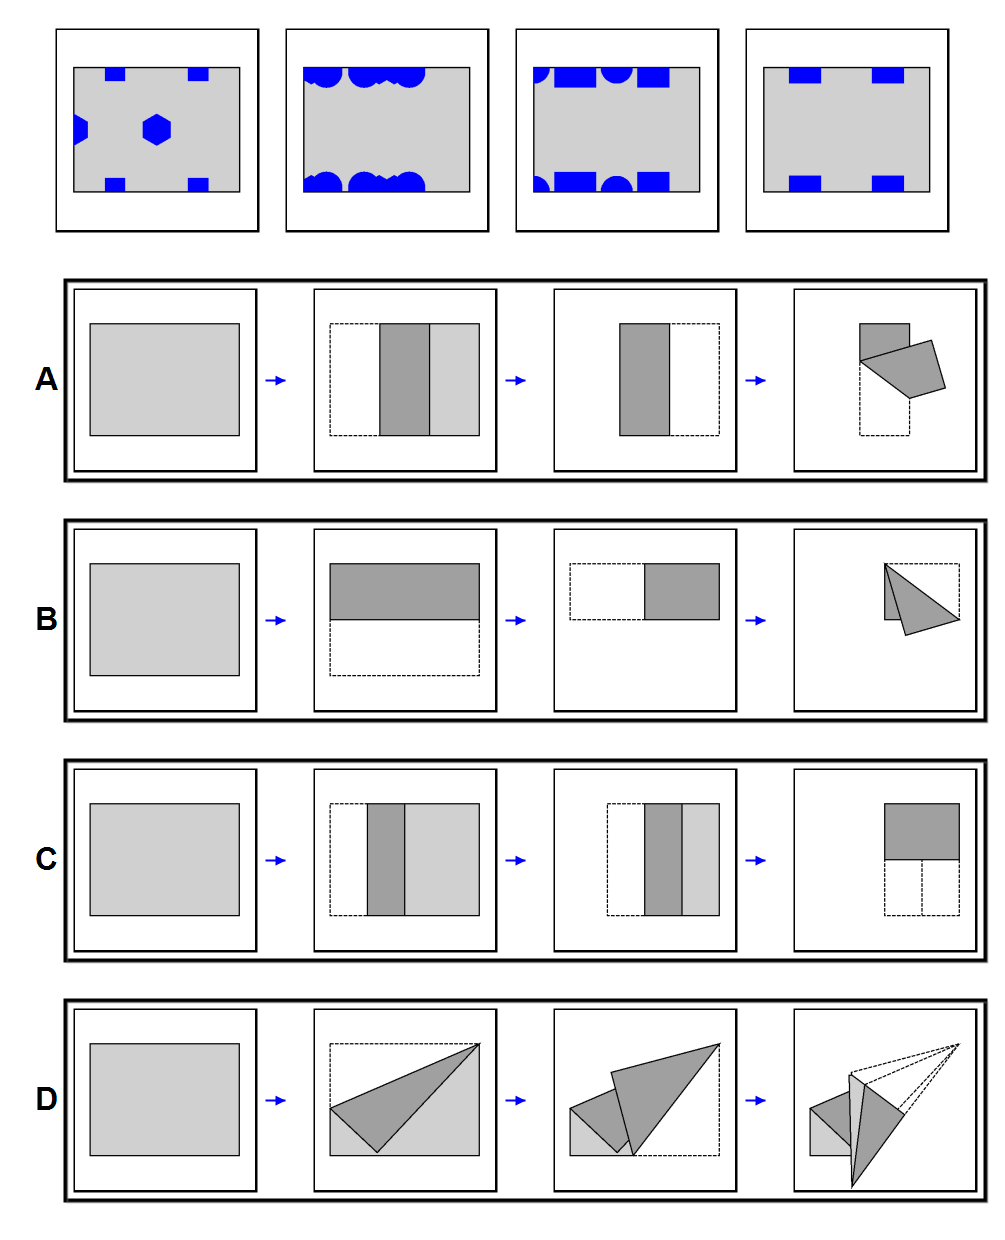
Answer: C